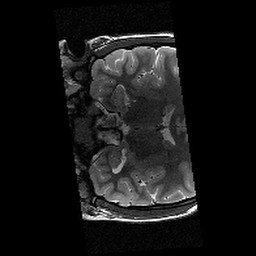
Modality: T2w
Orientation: coronal
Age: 13
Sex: female
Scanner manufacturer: siemens
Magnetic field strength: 3 T
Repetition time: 9.23 s
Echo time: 0.067 s